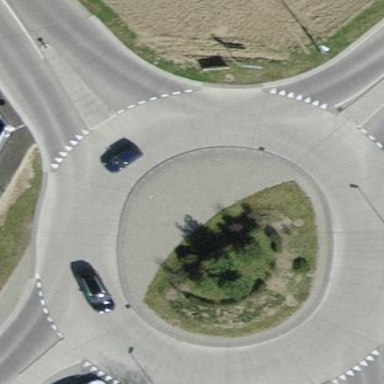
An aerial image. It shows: Secondary road with asphalt surface leading to roundabout junction.